Interaction volume radius: 10 \u00c5
Interaction volume height: 25 \u00c5
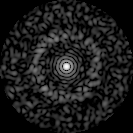
Disorder parameter: 0.8471